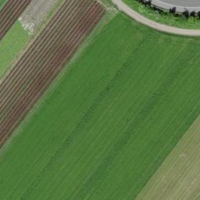
EUNIS habitat code: 57
Species observed at this site:
Circaea lutetiana